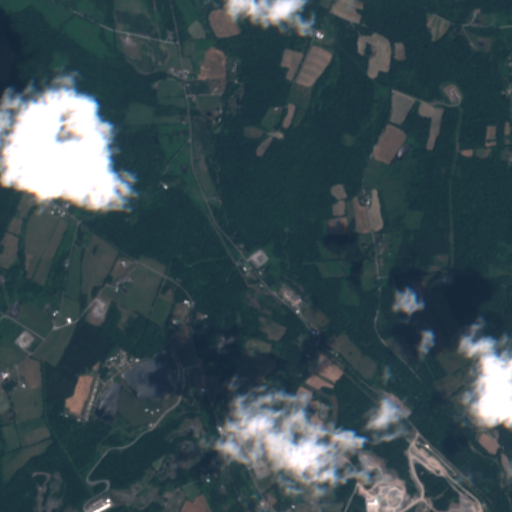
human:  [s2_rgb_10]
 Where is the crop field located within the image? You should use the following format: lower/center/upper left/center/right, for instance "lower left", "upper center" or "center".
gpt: The crop field is located in the lower center of the image.
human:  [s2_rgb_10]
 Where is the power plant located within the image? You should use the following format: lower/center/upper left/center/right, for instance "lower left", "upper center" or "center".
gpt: There is no power plant in the image.